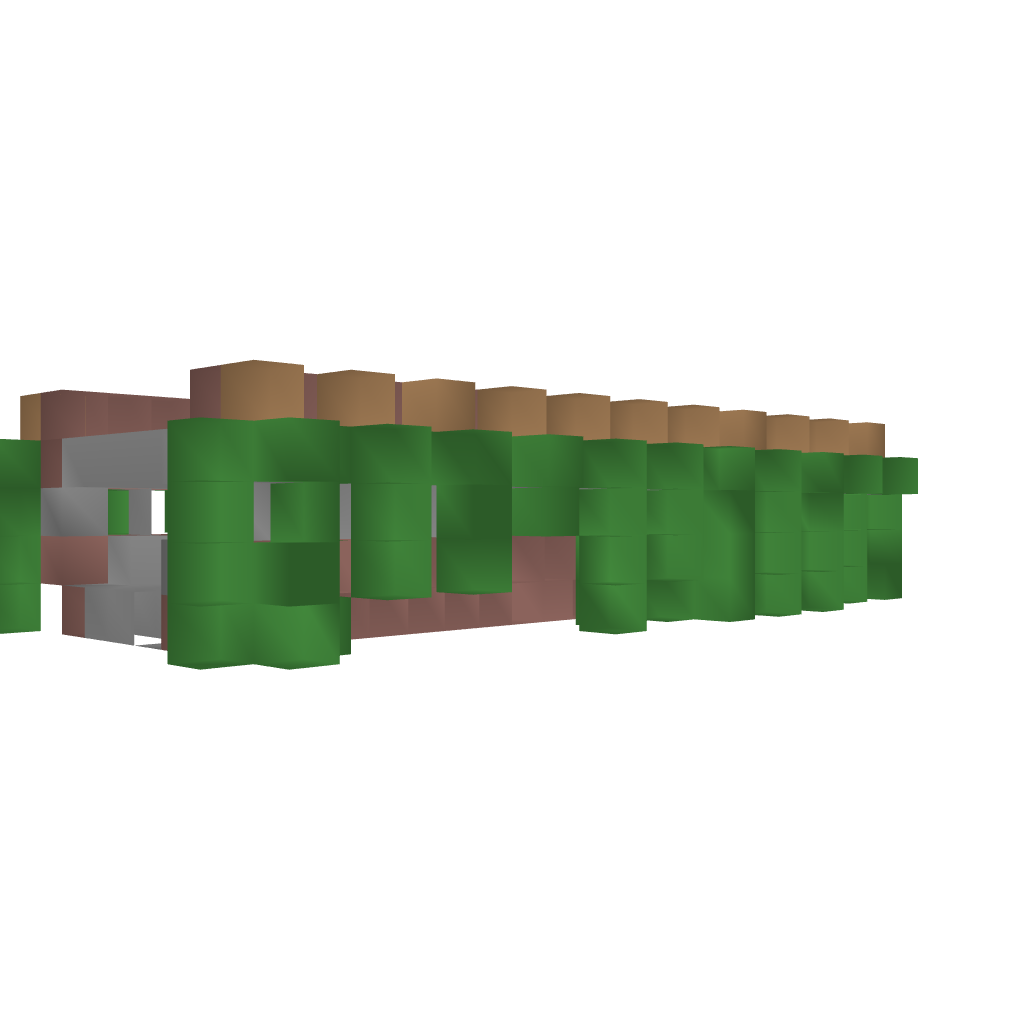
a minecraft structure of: Ancient Skyway Modified with sewer(Straight) bad low quality